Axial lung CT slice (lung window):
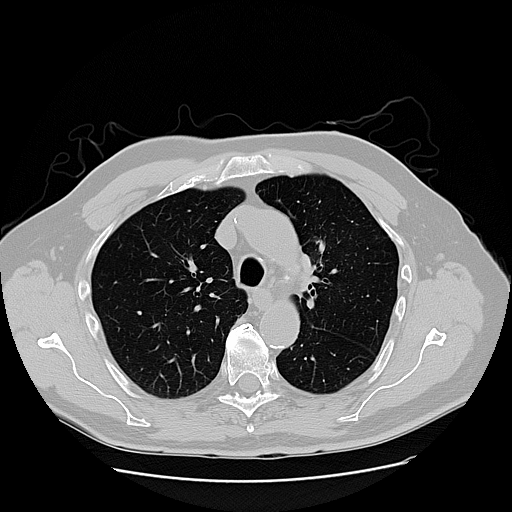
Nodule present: no